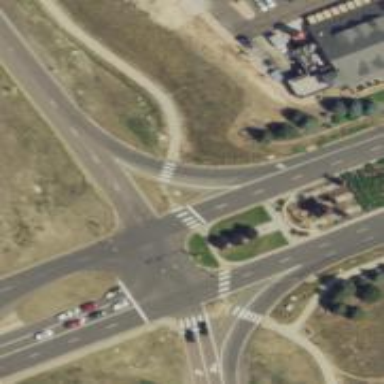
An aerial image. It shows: Marked crossing with zebra markings.